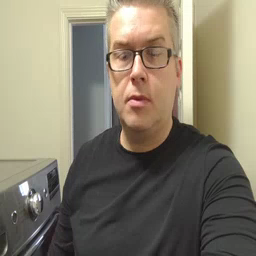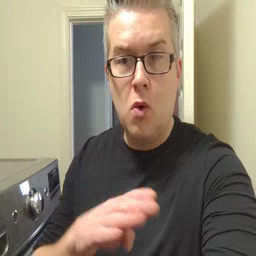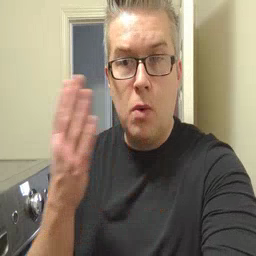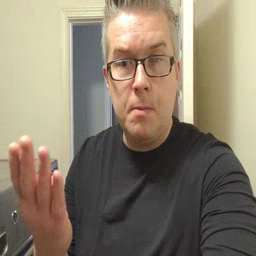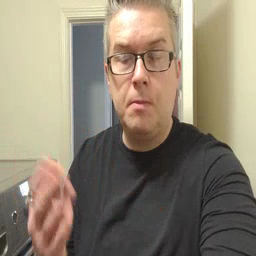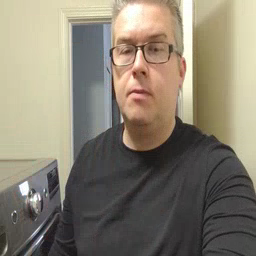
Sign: open